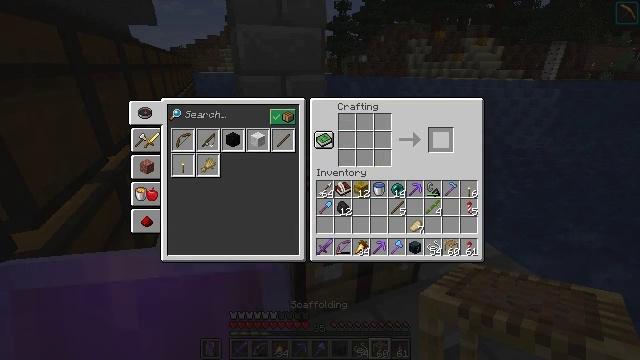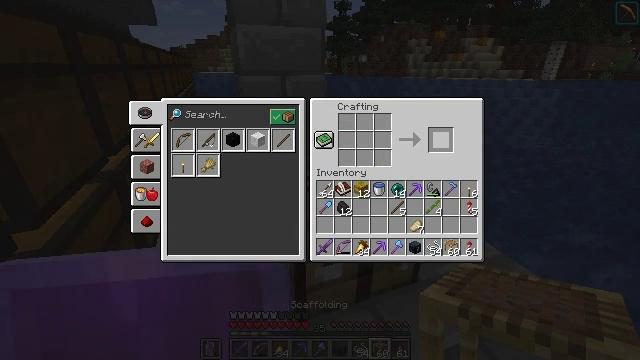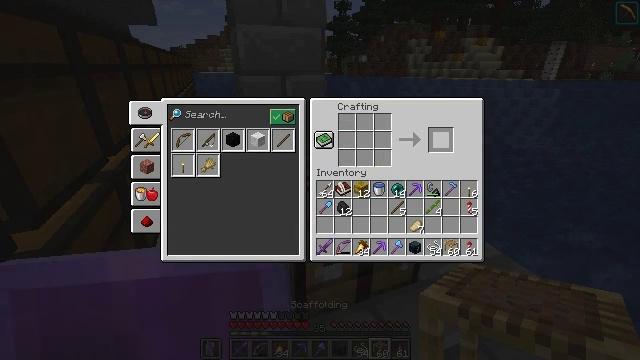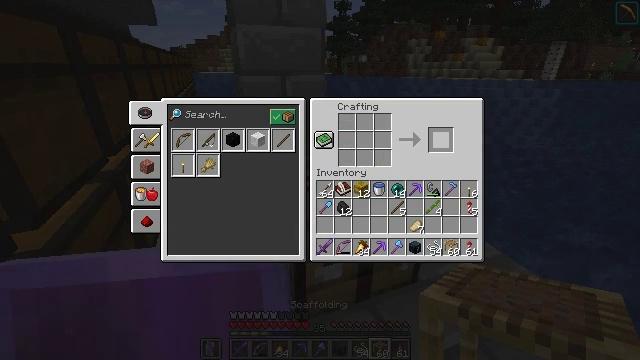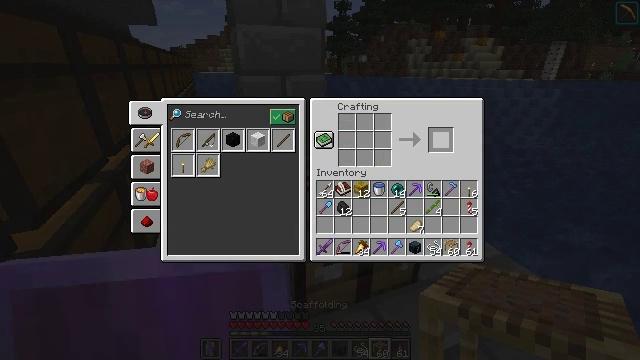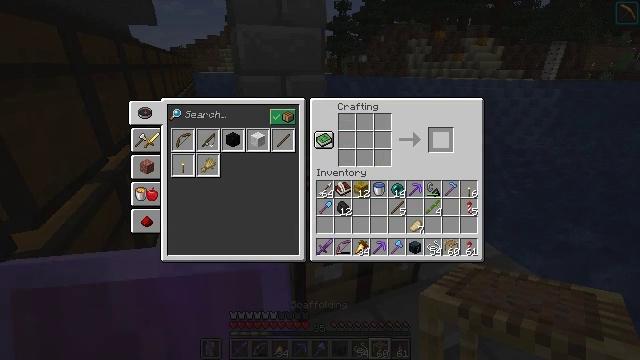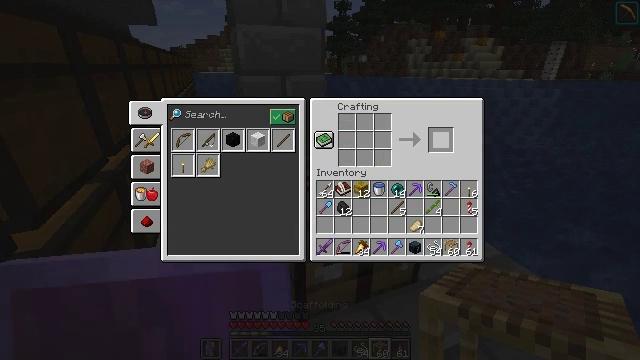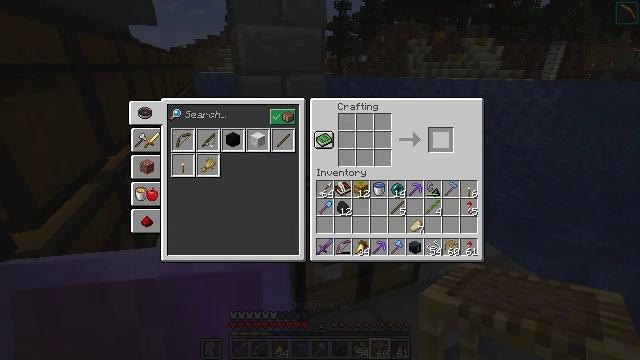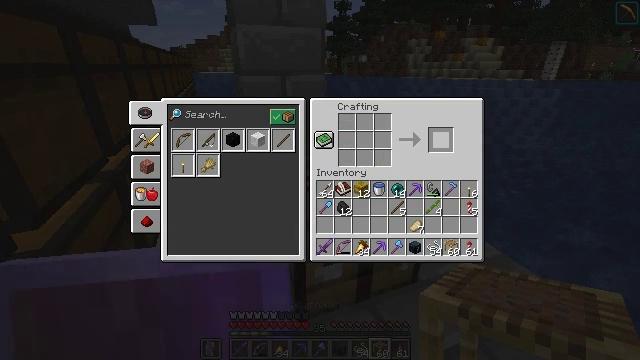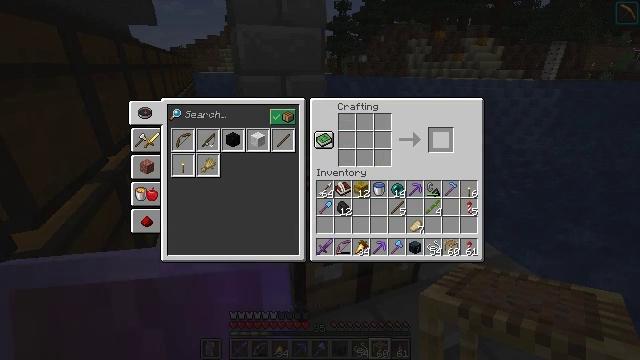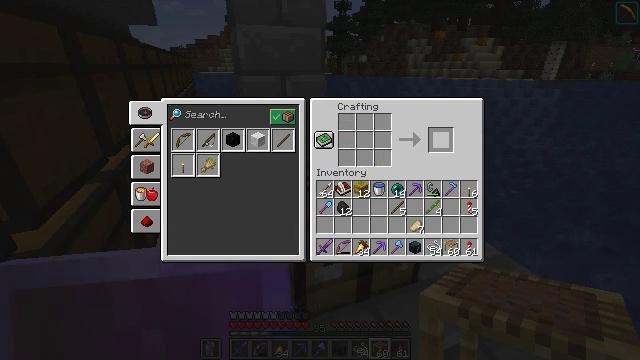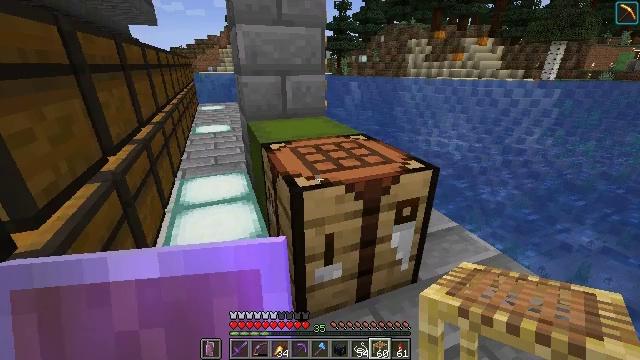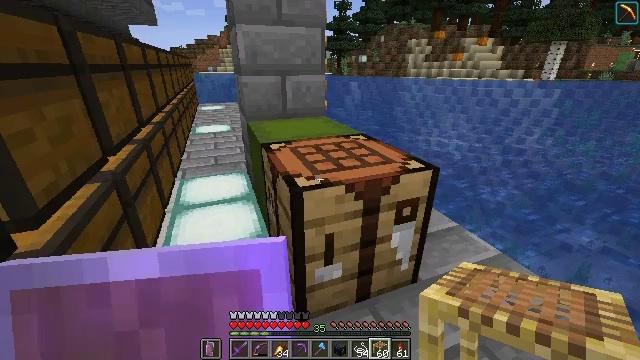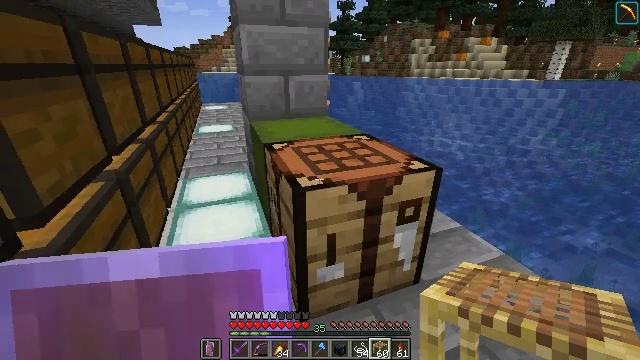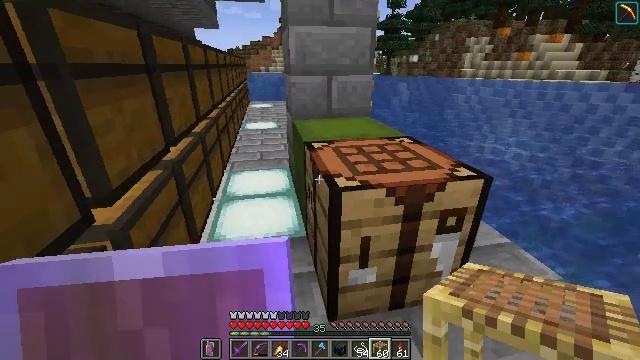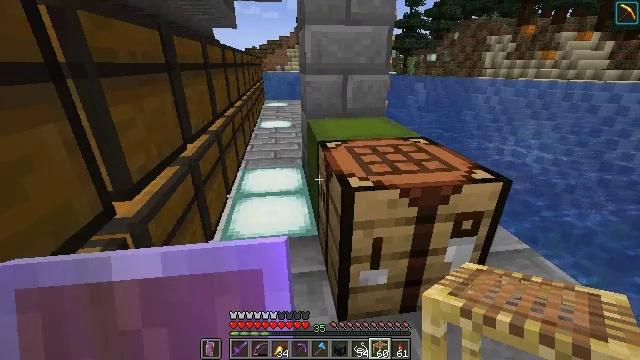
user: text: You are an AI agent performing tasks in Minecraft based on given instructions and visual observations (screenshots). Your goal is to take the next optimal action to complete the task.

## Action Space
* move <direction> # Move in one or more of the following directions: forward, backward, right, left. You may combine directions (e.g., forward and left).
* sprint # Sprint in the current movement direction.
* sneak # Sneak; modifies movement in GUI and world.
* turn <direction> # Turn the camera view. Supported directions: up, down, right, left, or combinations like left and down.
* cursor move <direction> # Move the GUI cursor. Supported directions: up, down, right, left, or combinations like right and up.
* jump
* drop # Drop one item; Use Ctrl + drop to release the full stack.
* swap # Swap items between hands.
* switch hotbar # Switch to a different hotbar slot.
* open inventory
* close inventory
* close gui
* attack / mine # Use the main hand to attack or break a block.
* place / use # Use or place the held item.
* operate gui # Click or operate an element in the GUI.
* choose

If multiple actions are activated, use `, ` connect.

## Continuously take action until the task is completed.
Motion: motion action
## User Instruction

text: Combine bamboo and string to craft scaffolding.
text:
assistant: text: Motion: no_op
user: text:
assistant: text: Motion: no_op
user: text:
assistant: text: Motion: no_op
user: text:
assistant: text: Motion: no_op
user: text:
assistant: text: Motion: no_op
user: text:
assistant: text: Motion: no_op
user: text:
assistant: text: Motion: no_op
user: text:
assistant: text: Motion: no_op
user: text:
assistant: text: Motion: no_op
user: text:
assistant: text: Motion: no_op
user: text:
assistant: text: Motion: no_op
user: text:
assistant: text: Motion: no_op
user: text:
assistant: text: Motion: no_op
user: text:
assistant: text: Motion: turn left
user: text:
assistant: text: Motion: turn left
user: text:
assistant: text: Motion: no_op
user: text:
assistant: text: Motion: no_op
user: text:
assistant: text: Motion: no_op
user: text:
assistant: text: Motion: no_op
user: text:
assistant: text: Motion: no_op
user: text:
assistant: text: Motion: turn right
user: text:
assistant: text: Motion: turn right
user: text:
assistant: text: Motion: no_op
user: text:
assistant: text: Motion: no_op
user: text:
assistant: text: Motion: no_op
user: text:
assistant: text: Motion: no_op
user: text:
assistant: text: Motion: move forward
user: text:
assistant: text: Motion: move forward
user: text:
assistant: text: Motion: move forward
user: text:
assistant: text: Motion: move forward